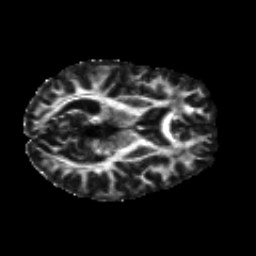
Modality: FA
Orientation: axial
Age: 23
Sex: female
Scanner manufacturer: siemens
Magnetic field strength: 3 T
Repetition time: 8.8 s
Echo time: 0.085 s